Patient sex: M
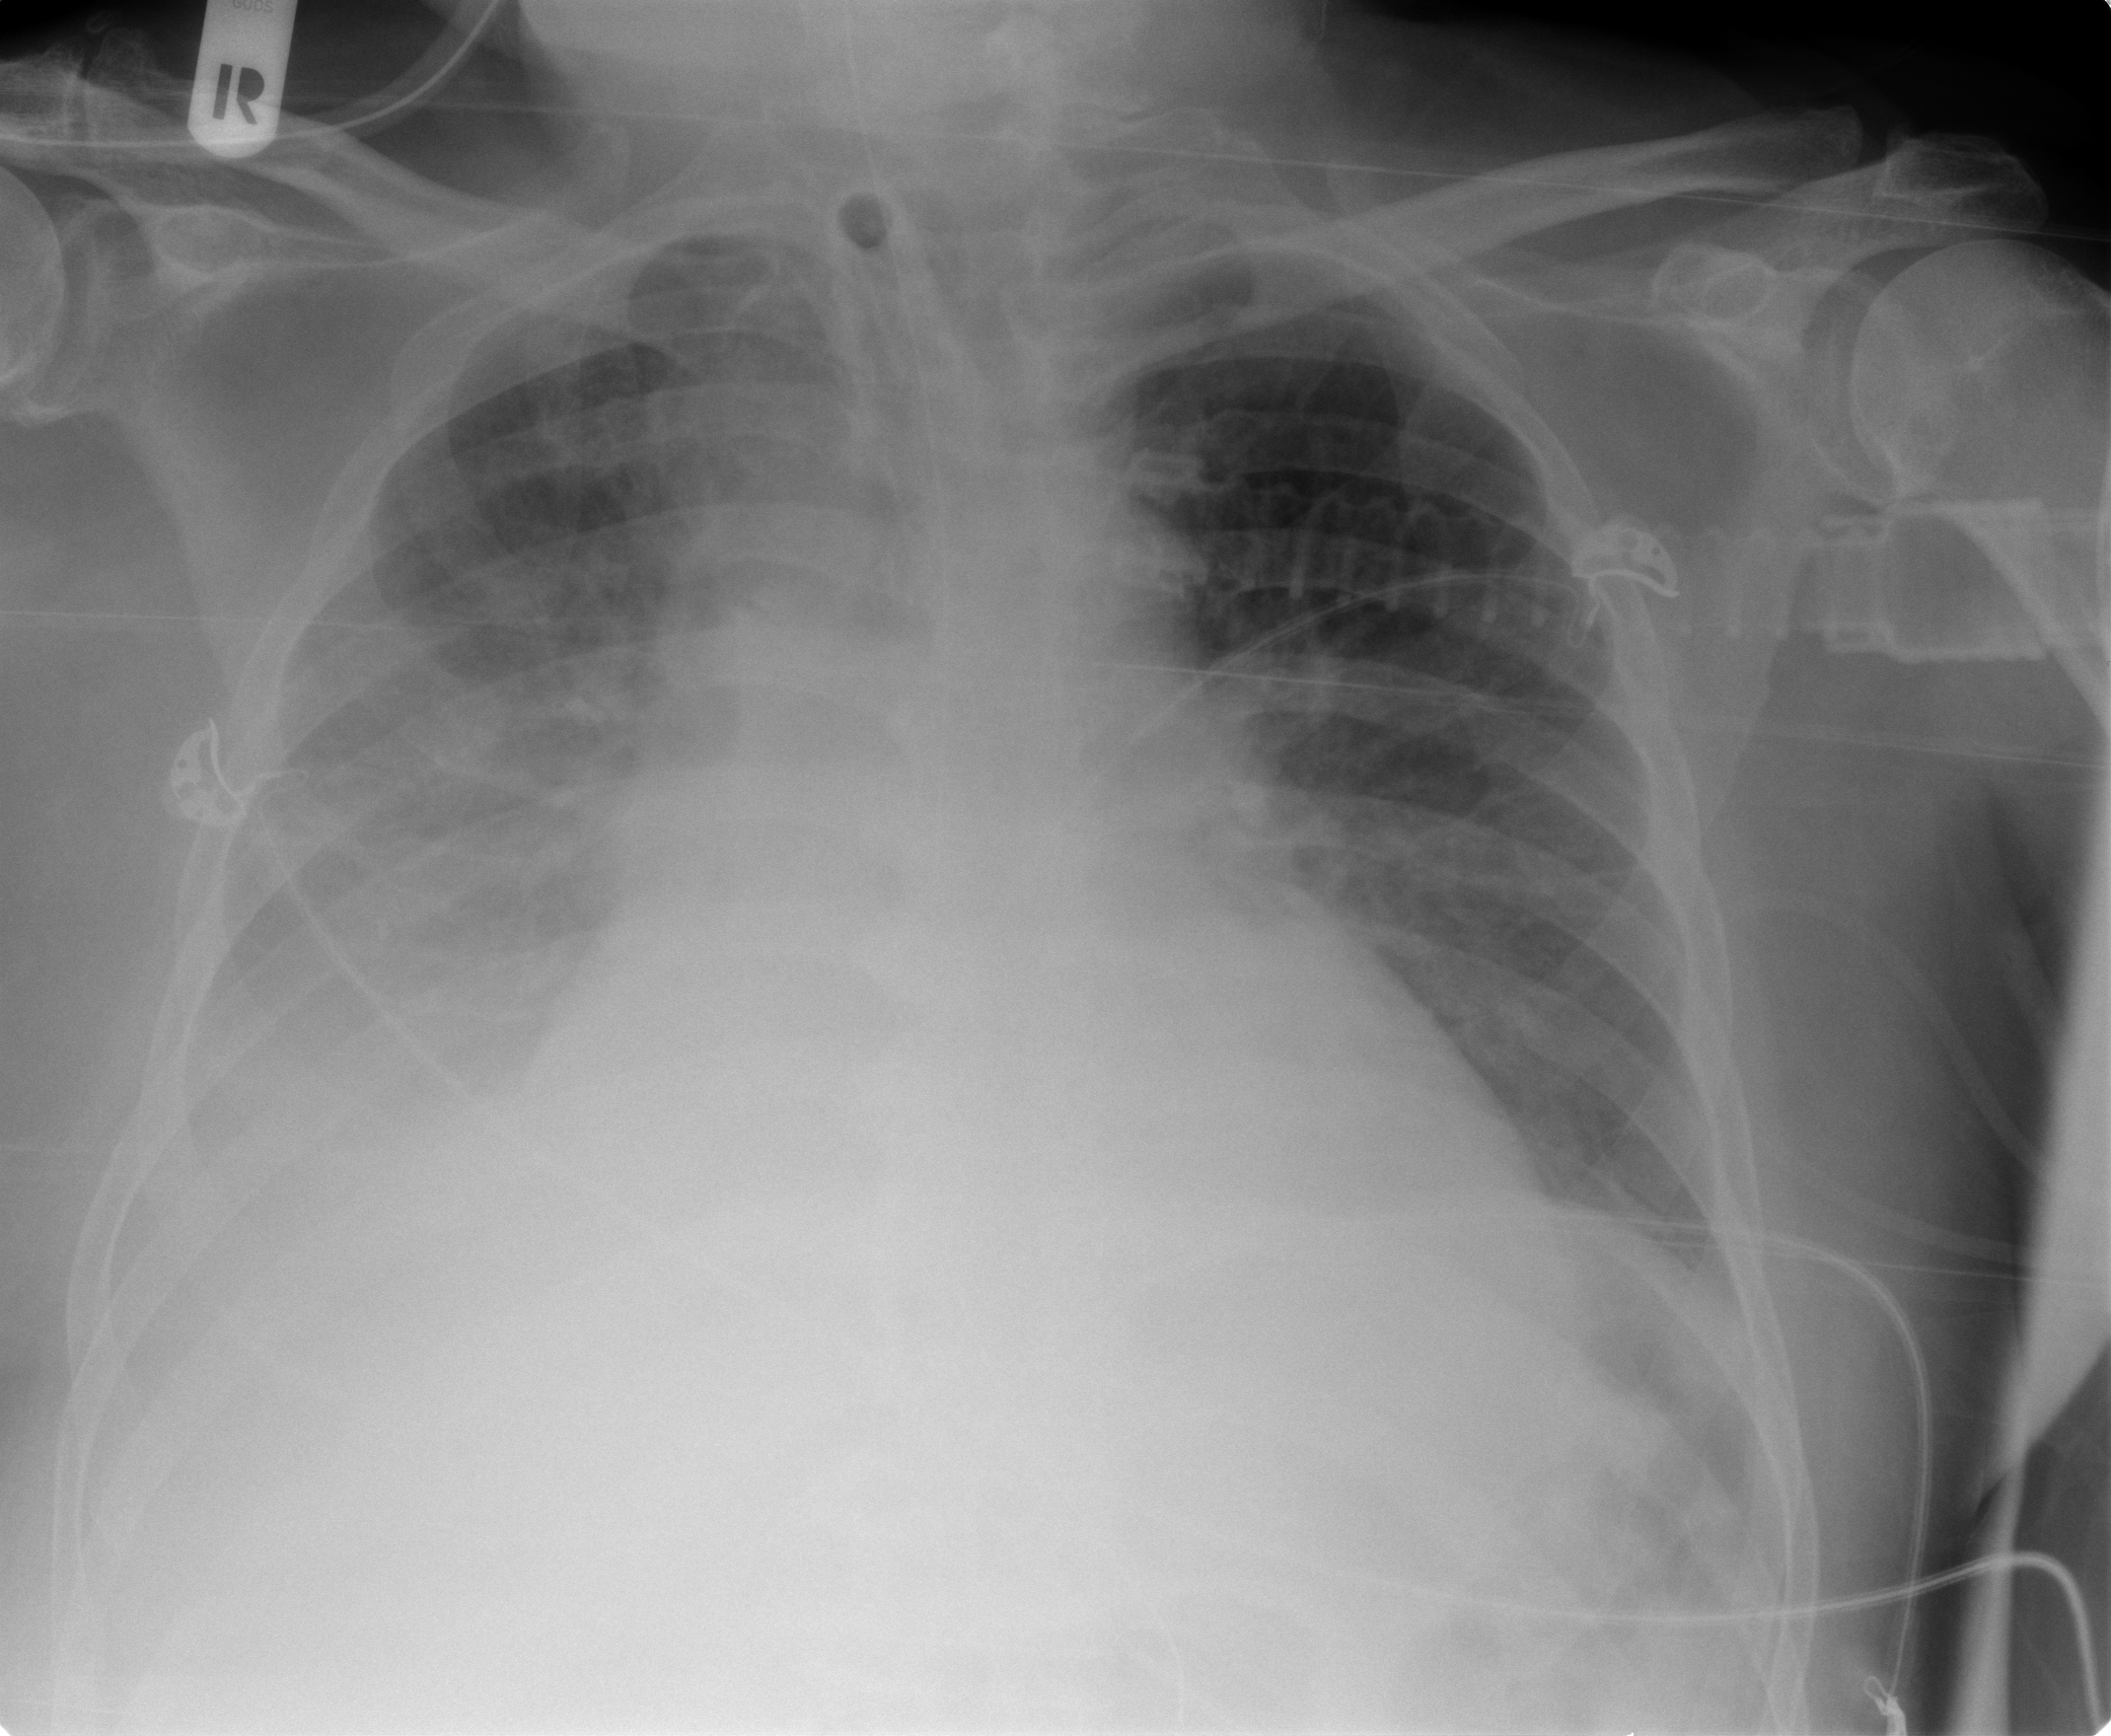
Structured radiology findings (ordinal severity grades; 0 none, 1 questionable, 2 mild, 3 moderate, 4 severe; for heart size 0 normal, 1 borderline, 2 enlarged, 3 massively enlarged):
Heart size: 2
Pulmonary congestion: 2
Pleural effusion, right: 3
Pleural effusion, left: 1
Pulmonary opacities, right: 0
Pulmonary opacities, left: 0
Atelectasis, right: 3
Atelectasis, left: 2